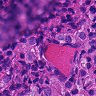
Metastatic tissue present: yes